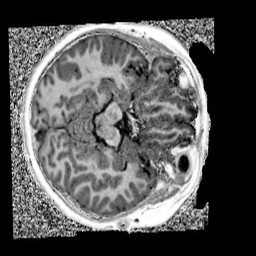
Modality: UNIT1
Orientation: axial
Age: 10
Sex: male
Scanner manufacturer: siemens
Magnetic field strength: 3 T
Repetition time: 4 s
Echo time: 0.00299 s